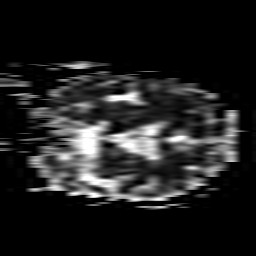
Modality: ADC
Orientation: coronal
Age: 72
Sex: male
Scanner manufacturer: philips
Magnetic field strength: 1.5 T
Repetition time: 4.802 s
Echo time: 0.07764 s